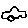
Label: car